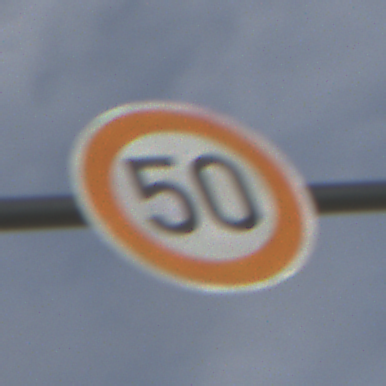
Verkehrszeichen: Geschwindigkeit50
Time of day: MorningAfternoon
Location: Outdoor (Nature)
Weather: PartlyCloudy
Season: NotSpecified
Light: Natural